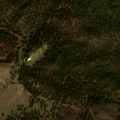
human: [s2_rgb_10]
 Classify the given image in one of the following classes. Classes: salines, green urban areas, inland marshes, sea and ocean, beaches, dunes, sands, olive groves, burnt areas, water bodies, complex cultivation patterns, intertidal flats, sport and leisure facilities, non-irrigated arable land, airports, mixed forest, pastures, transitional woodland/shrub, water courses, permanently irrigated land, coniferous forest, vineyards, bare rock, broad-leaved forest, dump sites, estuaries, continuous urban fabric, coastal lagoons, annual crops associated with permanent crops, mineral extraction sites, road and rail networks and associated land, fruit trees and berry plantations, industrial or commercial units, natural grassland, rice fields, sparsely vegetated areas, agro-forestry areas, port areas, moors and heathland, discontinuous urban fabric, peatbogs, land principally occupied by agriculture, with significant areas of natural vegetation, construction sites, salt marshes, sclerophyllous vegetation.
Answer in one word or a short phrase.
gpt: pastures, agro-forestry areas